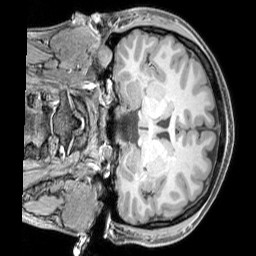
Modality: T1w
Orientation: coronal
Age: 21
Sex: female
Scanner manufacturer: siemens
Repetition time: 2.3 s
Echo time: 0.00226 s